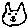
Label: cat